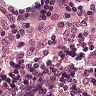
Metastatic tissue present: no